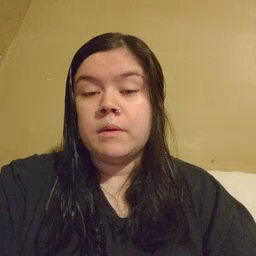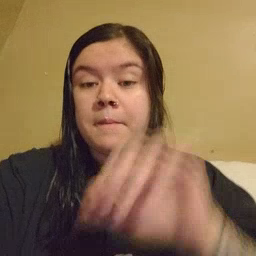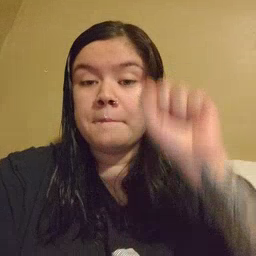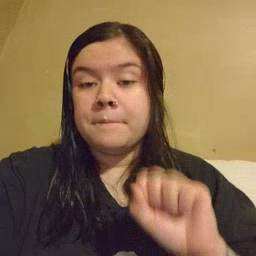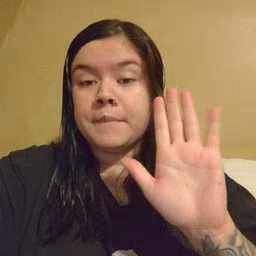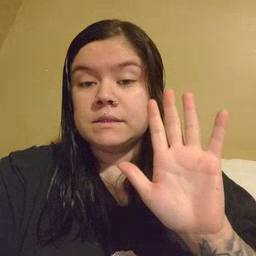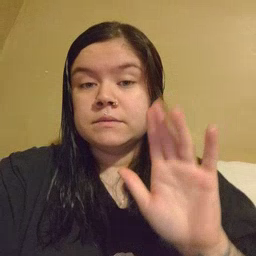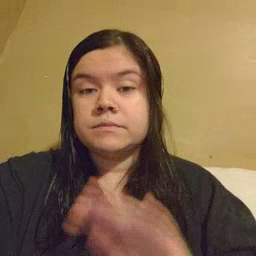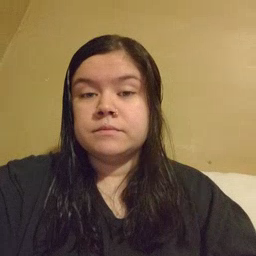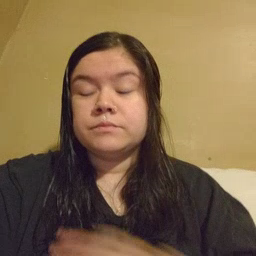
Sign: mitten